Aerial crown-view tile of a tropical tree (Barro Colorado Island, Panama), acquired 20250414:
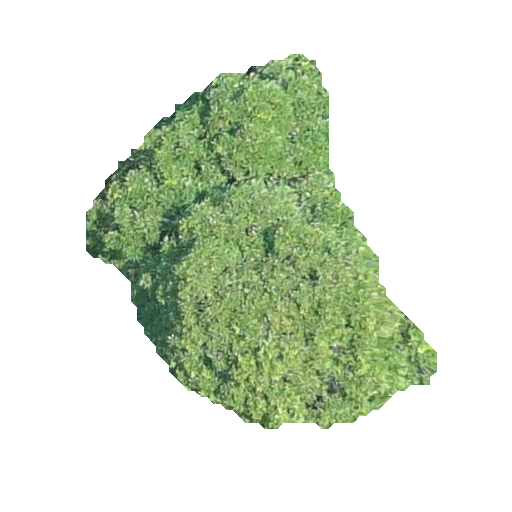
Species: Jacaranda copaia
GBIF accepted scientific name: Jacaranda copaia
Crown area: 116.071 m²